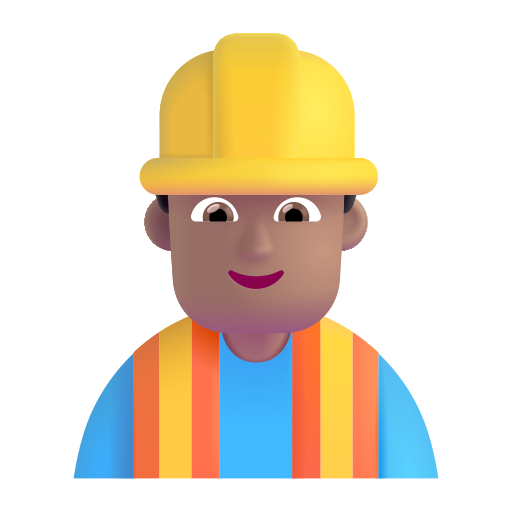
man construction worker color